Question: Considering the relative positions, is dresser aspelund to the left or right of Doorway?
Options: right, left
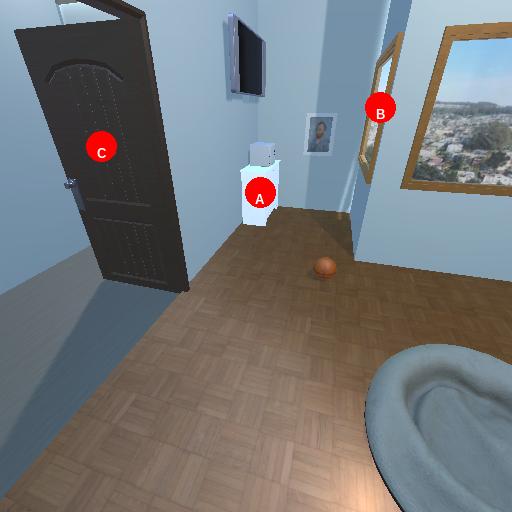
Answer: right